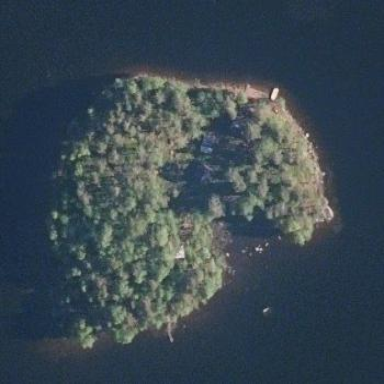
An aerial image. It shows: Island covered with woodland.